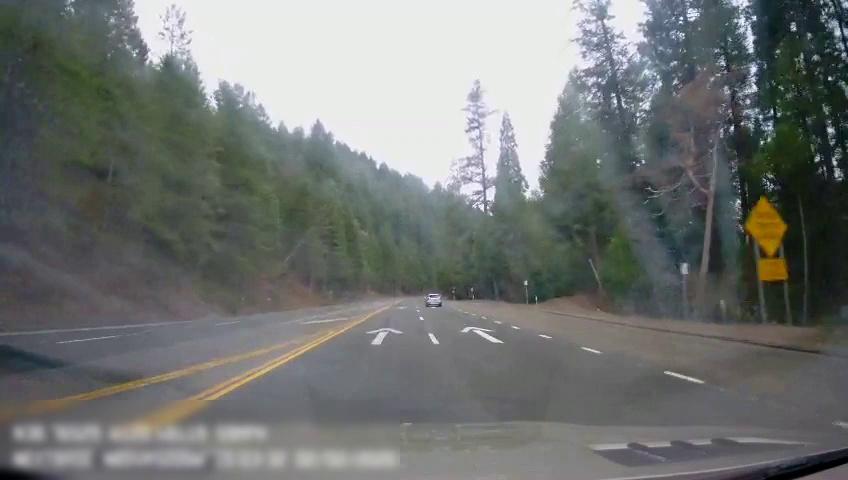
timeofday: Day
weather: Cloudy
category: Drivable Space
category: Vehicles | Car
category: Lanes | Alternate Lane
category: Lanes | Alternate Lane
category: Lanes | Alternate Lane
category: Lanes | Alternate Lane
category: Lanes | Current Lane
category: Lanes | Current Lane
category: Lanes | Alternate Lane
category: Traffic | Signs
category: Traffic | Signs